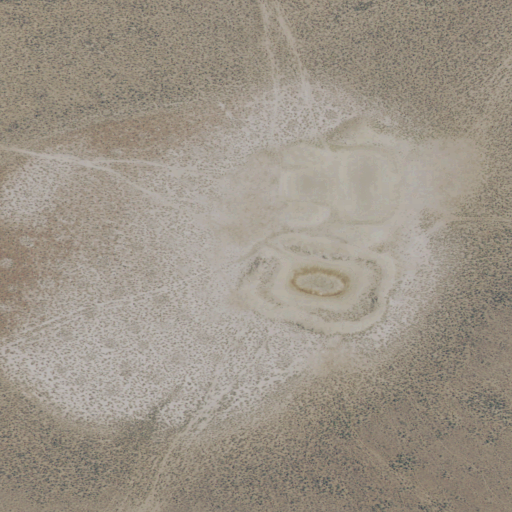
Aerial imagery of plain(s) in Oregon named Rock Camp Lake containing shrub and woody wetlands